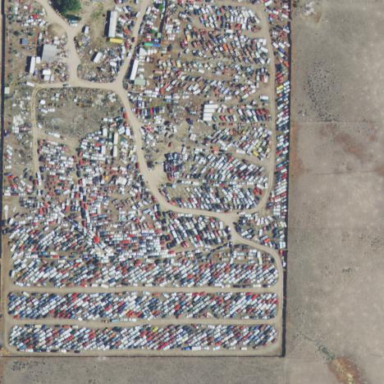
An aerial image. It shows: Scrap yard located in industrial area.